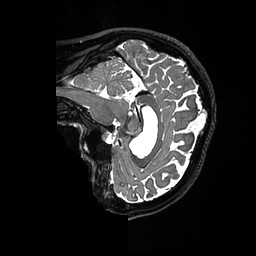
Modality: T2w
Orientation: sagittal
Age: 29
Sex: female
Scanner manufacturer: ge
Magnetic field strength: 3 T
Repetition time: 3.202 s
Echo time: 0.06609 s